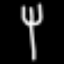
Label: fork